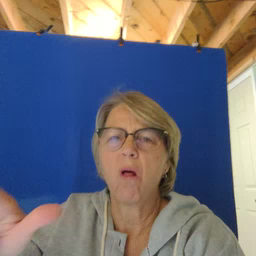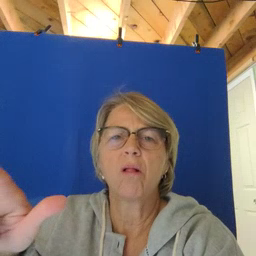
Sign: all